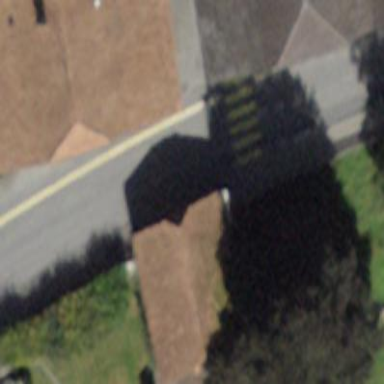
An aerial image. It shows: Garage building.